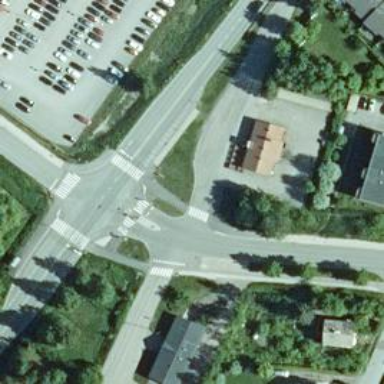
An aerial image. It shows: Road with "give way" sign.